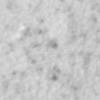
Label: no_change